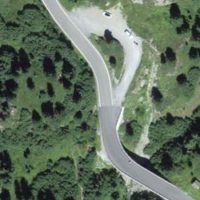
EUNIS habitat code: 26
Species observed at this site:
Cyaniris semiargus
Cupido minimus